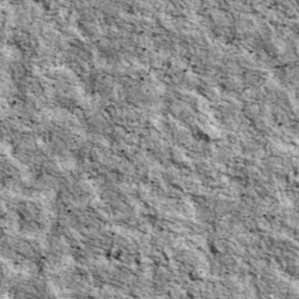
Label: non_frost